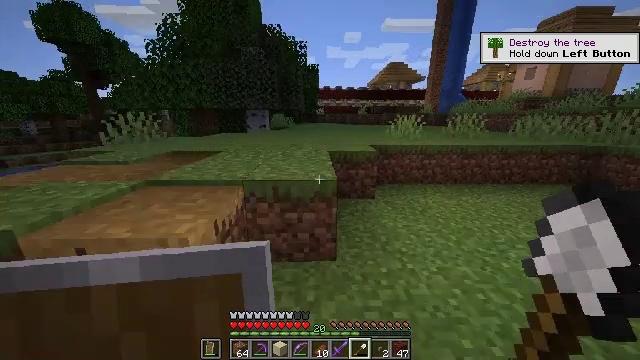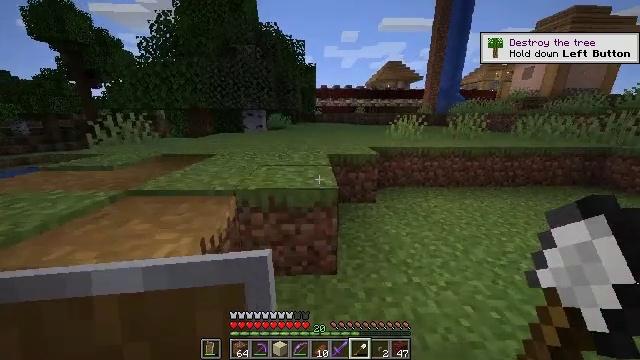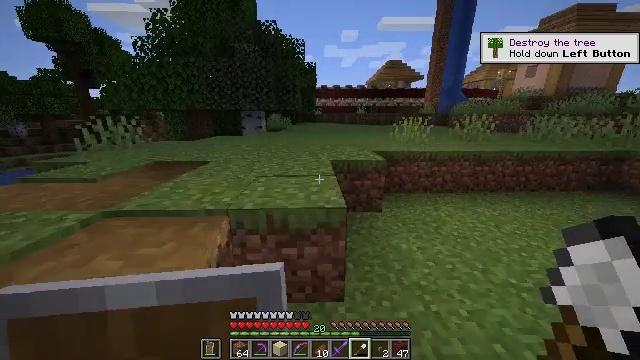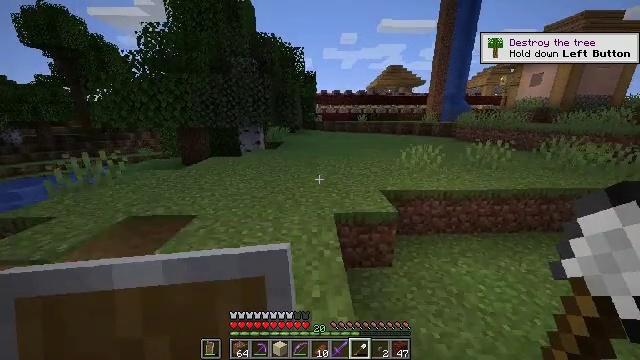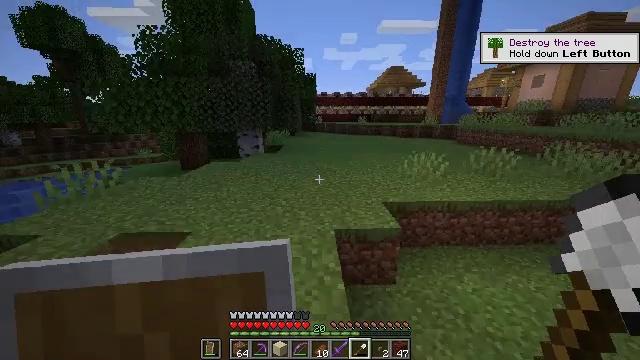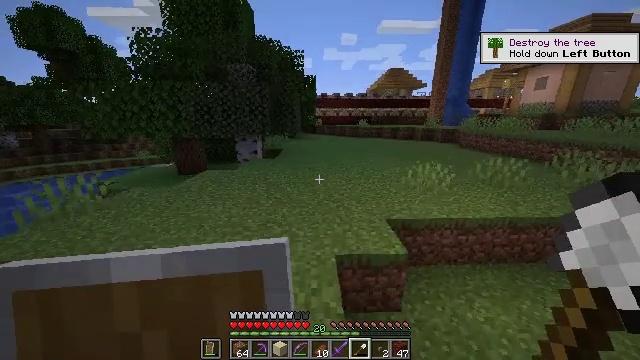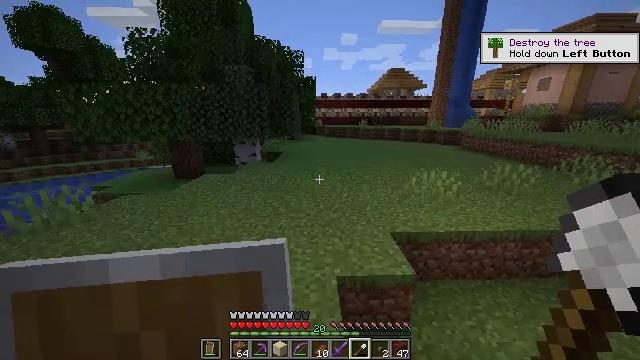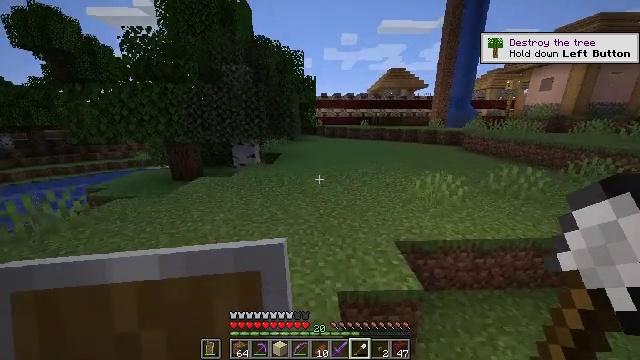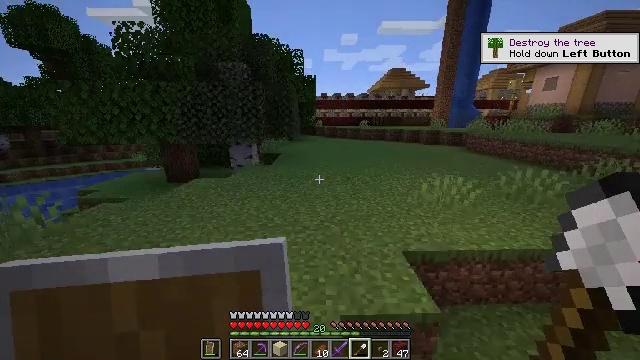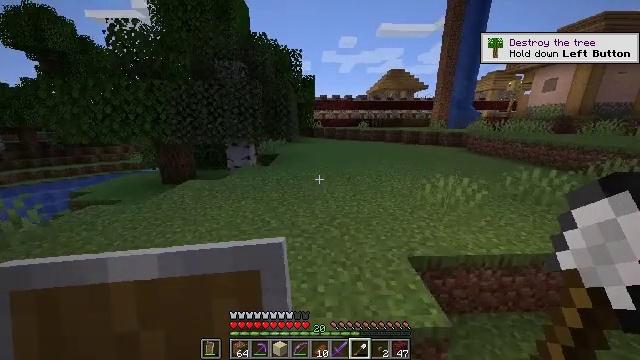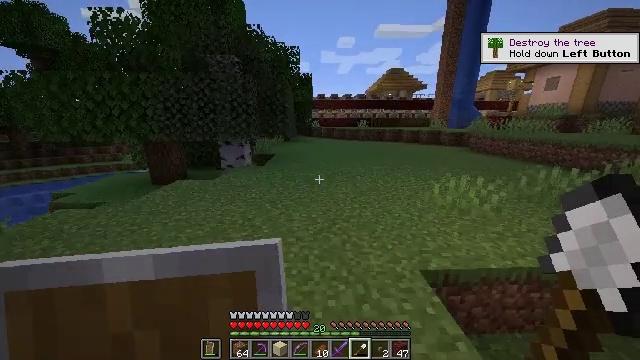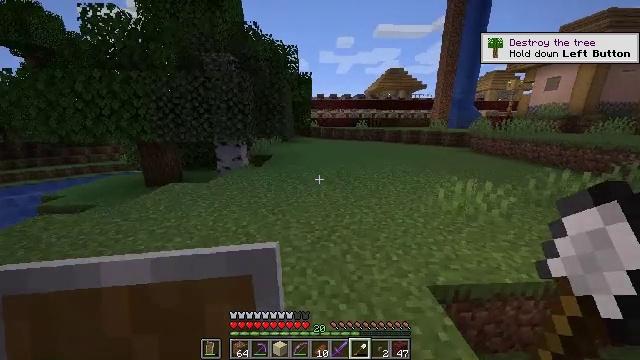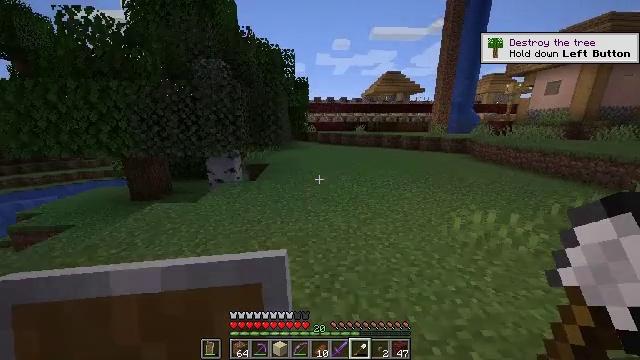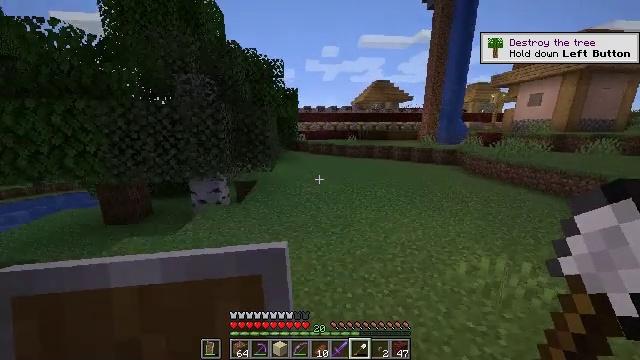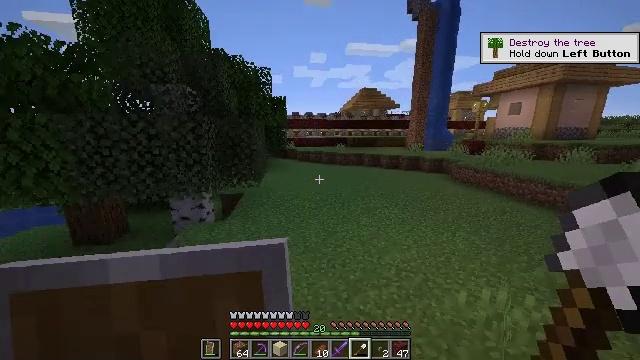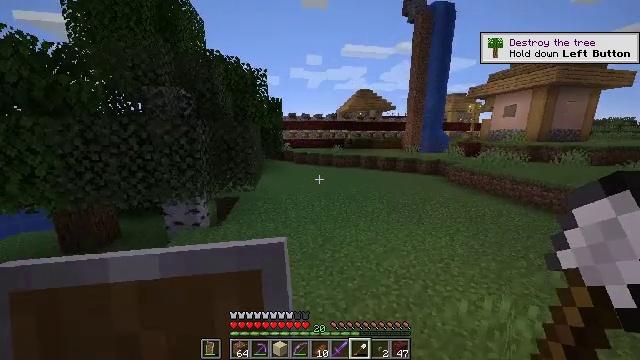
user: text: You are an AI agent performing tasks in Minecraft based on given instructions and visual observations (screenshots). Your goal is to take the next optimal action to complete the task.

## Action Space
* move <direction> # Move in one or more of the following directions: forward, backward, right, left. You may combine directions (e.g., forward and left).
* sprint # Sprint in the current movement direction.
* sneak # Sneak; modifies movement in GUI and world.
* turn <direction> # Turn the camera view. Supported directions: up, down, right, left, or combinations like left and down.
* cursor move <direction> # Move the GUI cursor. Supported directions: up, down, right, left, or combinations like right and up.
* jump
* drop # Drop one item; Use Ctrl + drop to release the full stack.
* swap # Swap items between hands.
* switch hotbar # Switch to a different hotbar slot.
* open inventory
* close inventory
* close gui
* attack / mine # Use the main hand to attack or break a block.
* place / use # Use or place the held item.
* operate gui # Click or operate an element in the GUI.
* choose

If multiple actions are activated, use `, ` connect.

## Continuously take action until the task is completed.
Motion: motion action
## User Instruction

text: Mine oak leaves.
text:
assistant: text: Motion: move forward
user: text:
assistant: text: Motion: move forward, jump
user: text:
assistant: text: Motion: move forward, jump
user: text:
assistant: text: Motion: move forward, jump
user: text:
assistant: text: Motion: move forward, jump
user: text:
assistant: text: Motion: move forward, jump
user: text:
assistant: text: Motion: move forward, jump
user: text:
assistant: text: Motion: move forward, jump
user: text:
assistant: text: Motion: move forward, jump
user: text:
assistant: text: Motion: move forward, jump
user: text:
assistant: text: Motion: move forward, jump
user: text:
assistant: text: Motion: move forward, jump
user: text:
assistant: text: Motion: move forward, turn right and up, jump
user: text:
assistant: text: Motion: move forward, turn right and up, jump
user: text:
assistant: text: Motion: move forward, jump
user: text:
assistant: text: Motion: move forward, jump
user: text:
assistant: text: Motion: move forward, jump
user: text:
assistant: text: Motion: move forward, jump
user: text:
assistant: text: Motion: move forward, jump
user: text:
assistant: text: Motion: move forward, jump
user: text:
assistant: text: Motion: move forward, jump
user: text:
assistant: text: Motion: move forward, jump
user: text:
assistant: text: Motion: move forward, jump
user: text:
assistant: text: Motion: move forward, jump
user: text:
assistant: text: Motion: move forward, jump
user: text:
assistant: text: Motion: move forward, jump
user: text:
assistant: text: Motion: move forward, jump
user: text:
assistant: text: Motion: move forward, jump
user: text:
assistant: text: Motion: move forward, jump
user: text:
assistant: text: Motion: move forward, jump